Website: lowes
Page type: customer-info-address
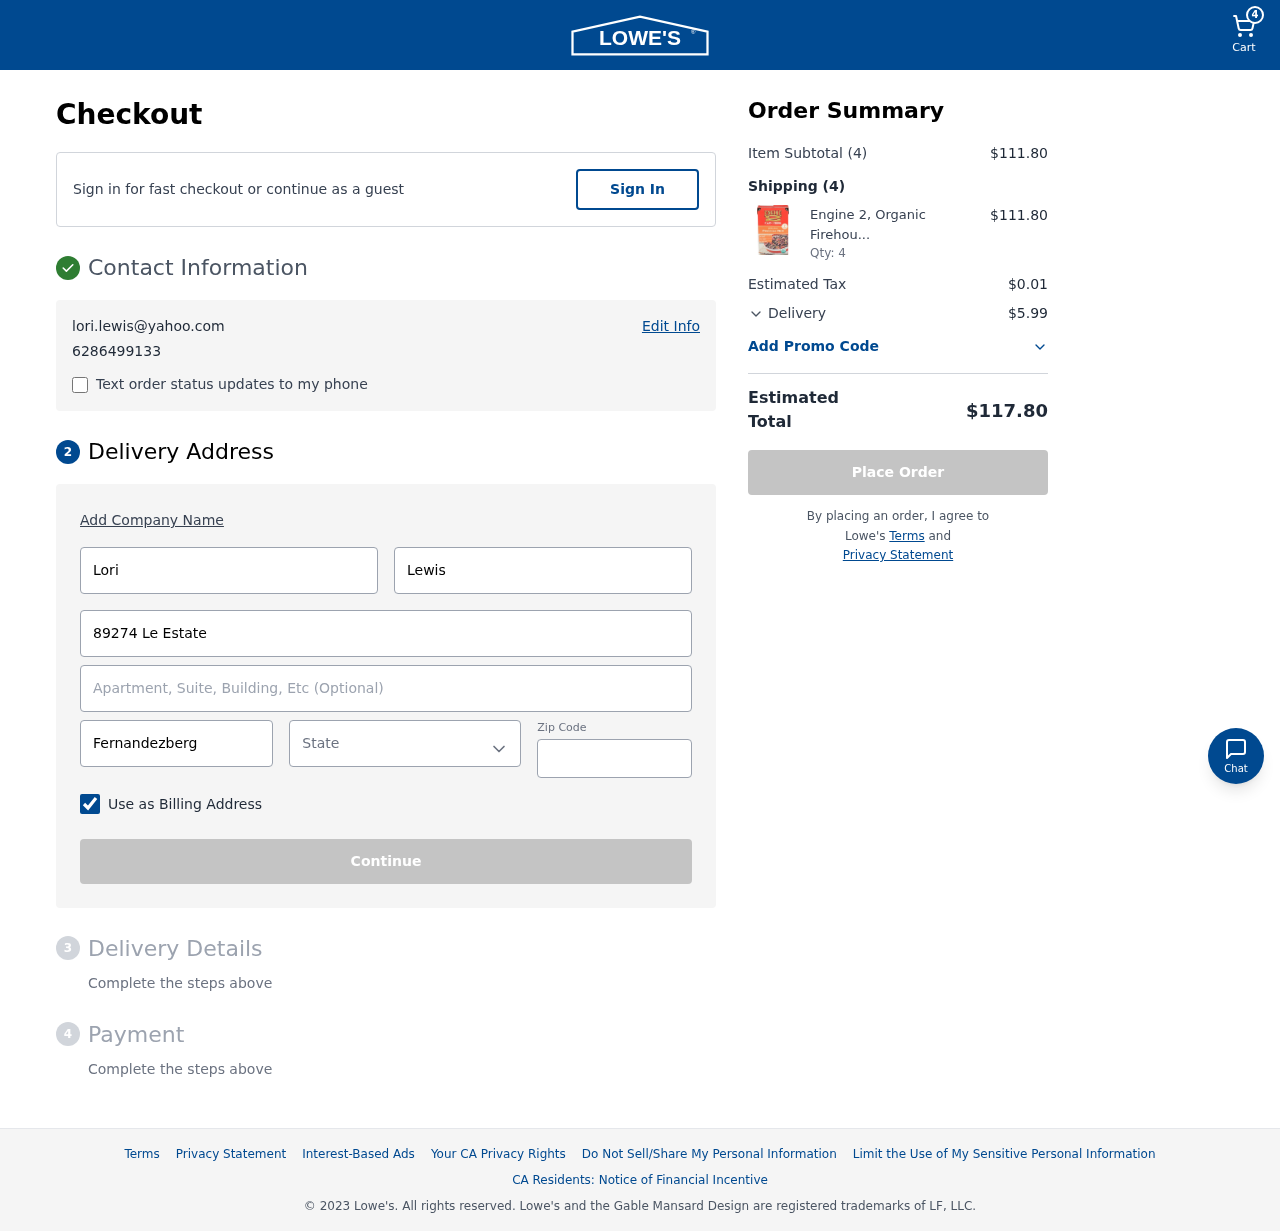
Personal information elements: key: PII_CITY
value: Fernandezberg
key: PII_EMAIL
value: lori.lewis@yahoo.com
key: PII_FIRSTNAME
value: Lori
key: PII_LASTNAME
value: Lewis
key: PII_PHONE
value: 6286499133
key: PII_POSTCODE
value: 67933
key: PII_STATE
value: Kentucky
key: PII_STREET
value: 89274 Le Estate
Product elements: key: PRODUCT1_NAME
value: Engine 2, Organic Firehouse Chili, 17 oz
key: PRODUCT1_QUANTITY
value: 4
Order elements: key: ORDER_NUM_ITEMS
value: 4
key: ORDER_SUBTOTAL
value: $111.80
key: ORDER_NUM_ITEMS2
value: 4
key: ORDER_SUBTOTAL2
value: $111.80
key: ORDER_TAX
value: $0.01
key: ORDER_SHIPPING_COST
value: $5.99
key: ORDER_TOTAL
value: $117.80